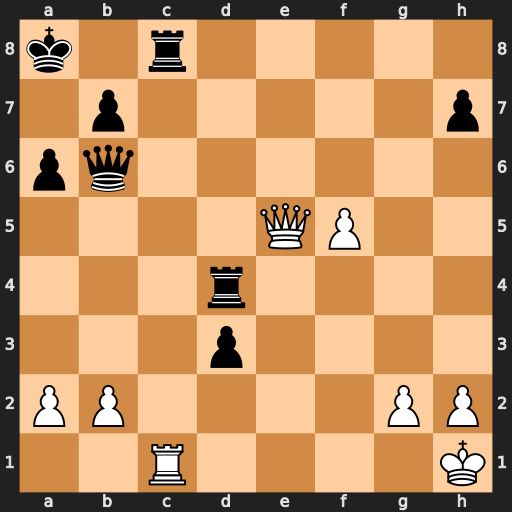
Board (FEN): k1r5/1p5p/pq6/4QP2/3r4/3p4/PP4PP/2R4K
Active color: w
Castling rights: -
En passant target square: -
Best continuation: Rxc8+ Ka7 Qb8#